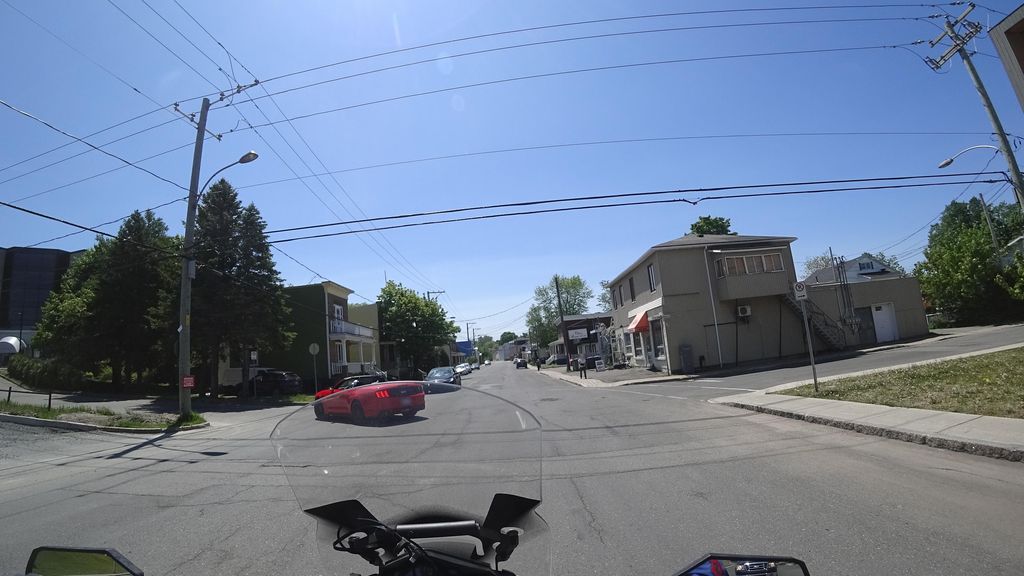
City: quebec_city